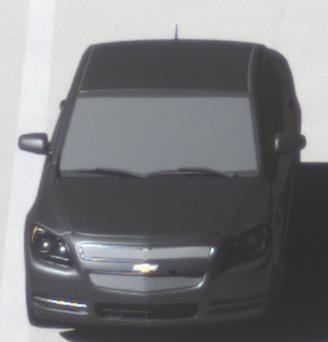
Make: Chevrolet
Model: Malibu 2.4
Detailed model: Malibu
Model produced from: 2012/07
Model produced until: 2014/08
Doors: 4
Color: gray
Road condition: dry road
Daytime: morning or afternoon
Contrast: high contrast